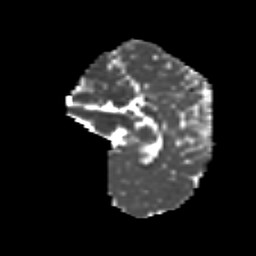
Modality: MD
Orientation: sagittal
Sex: female
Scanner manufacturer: siemens
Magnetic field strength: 3 T
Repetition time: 5 s
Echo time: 0.071 s